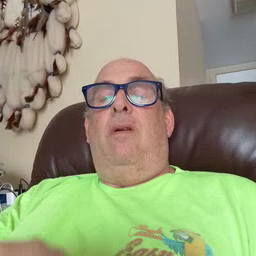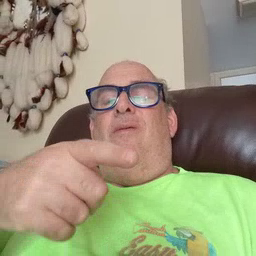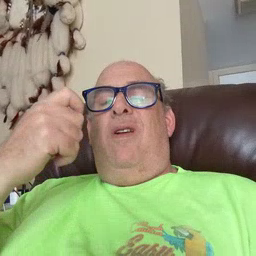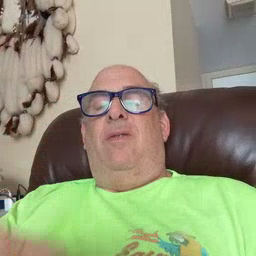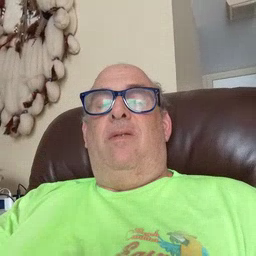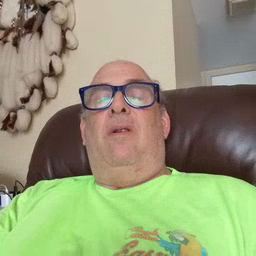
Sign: fast